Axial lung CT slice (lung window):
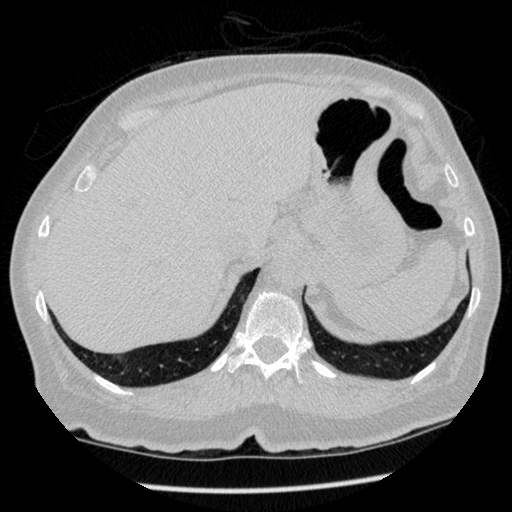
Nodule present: no